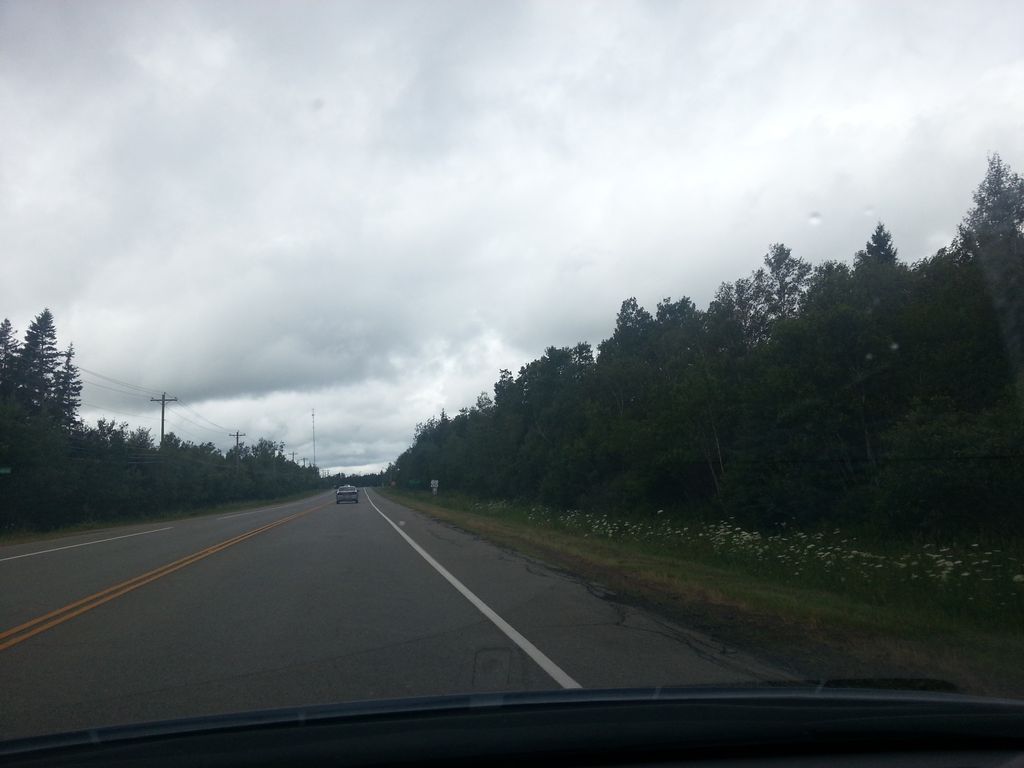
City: charlottetown